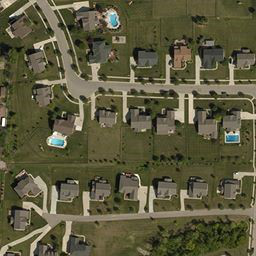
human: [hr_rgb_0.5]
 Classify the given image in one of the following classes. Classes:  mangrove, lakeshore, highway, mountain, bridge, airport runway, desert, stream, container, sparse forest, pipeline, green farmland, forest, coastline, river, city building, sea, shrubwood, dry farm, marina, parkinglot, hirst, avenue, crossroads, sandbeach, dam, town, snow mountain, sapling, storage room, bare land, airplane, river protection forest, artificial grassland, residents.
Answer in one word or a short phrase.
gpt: town